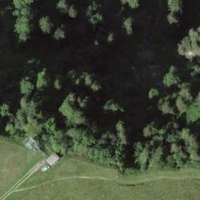
EUNIS habitat code: 23
Species observed at this site:
Pyrrhocorax graculus
Certhia familiaris